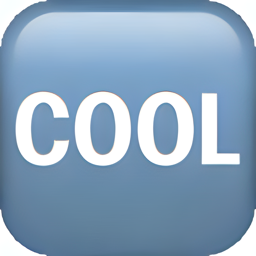
Name: squared cool
Emoji: 🆒
Group: Symbols
Sub-group: alphanum